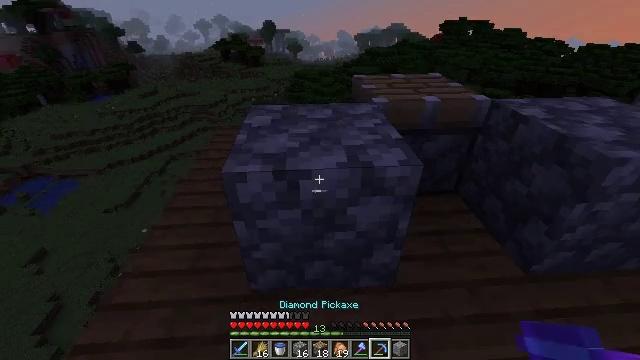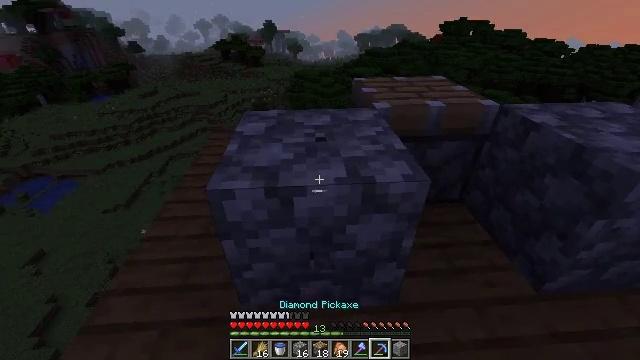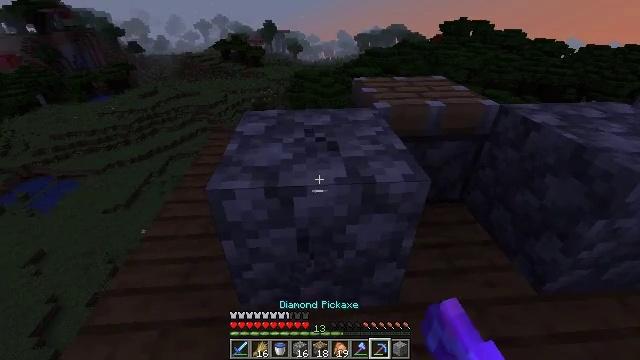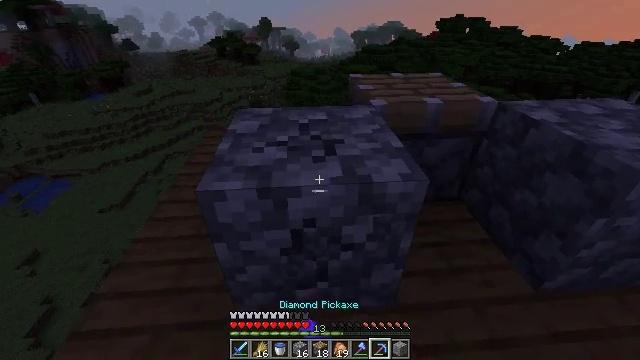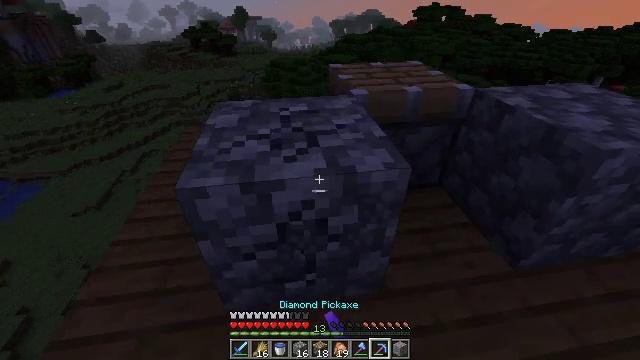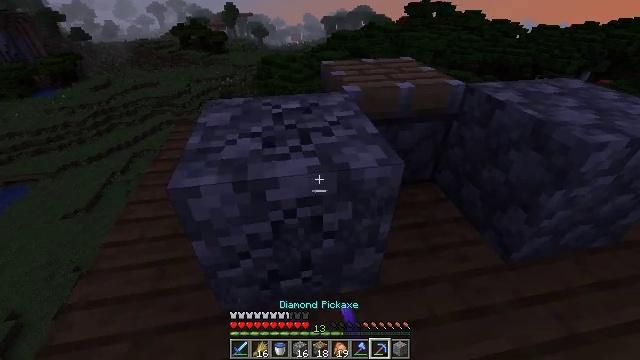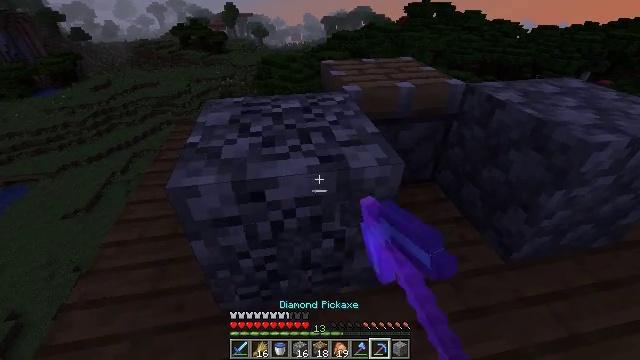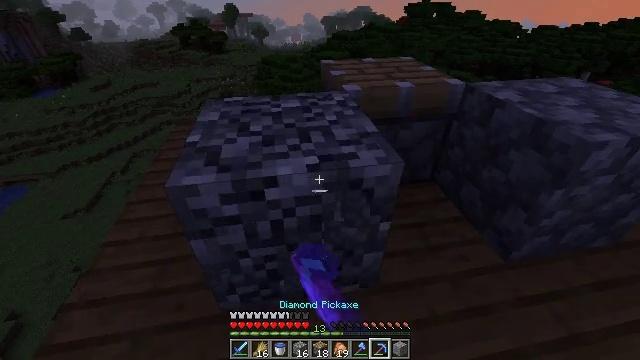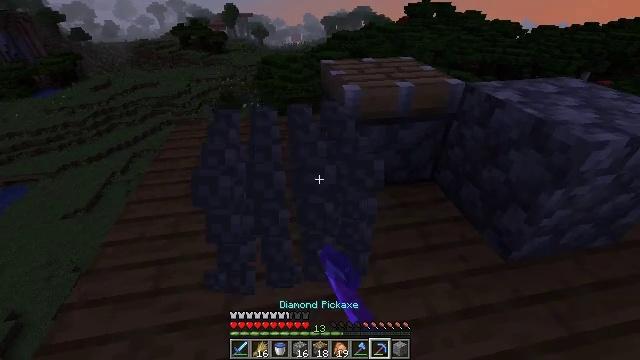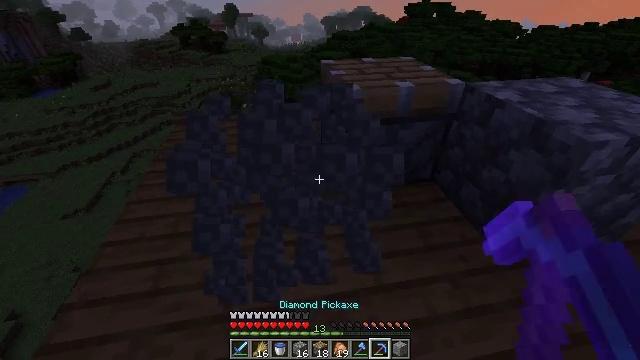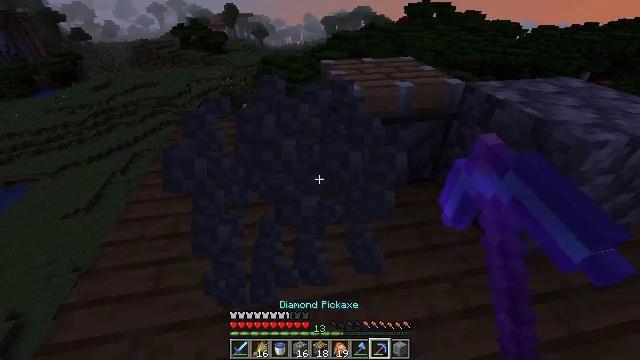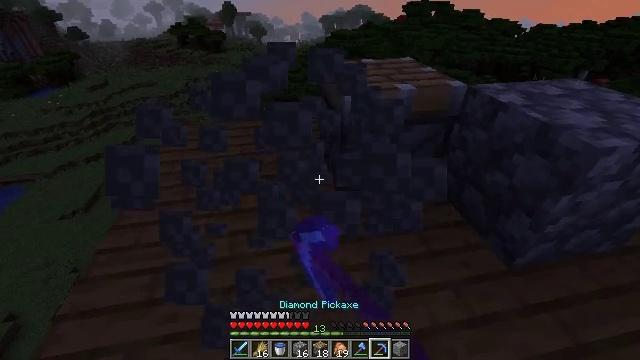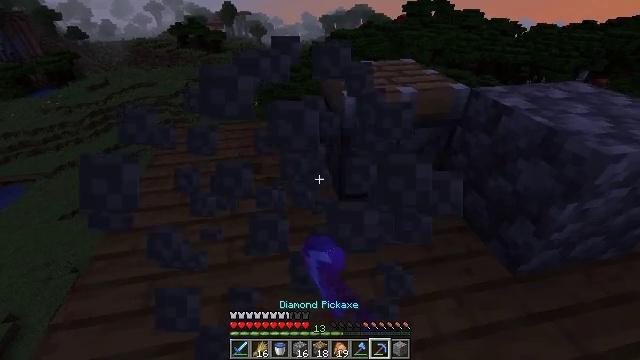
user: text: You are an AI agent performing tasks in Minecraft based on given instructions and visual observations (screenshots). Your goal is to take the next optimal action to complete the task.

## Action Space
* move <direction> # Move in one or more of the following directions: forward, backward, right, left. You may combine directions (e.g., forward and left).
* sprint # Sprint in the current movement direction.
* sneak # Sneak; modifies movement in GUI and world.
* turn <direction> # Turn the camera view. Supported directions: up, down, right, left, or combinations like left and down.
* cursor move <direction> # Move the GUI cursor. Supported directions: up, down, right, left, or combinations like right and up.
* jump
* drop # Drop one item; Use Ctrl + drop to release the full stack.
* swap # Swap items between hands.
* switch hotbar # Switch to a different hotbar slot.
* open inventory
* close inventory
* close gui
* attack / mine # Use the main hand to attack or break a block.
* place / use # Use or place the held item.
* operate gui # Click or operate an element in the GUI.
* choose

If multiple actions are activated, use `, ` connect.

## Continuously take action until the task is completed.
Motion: motion action
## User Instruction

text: Gather materials such as cobblestone.
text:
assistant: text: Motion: attack / mine
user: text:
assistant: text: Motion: attack / mine
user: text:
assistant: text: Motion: attack / mine
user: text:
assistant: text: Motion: turn right and down, attack / mine
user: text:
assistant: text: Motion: turn right, attack / mine
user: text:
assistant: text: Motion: attack / mine
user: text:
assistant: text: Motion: attack / mine
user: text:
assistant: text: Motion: attack / mine
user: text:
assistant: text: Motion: attack / mine
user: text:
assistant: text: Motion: attack / mine
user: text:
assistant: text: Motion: move forward
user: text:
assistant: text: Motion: move forward
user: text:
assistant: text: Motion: no_op